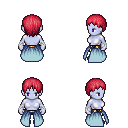
a pixel art fantasy rpg character, female body template, dark elf, purple skin, overskirt, gold greaves, ruby red plain hairstyle, white cloth bandages, four views (front, back, left, right), 2x2 character sprite sheet, small pixel art, hard edges, no anti-aliasing